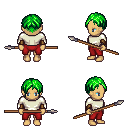
a pixel art fantasy rpg character, female body template, human, tanned skin, white long-sleeve shirt, red pants, green parted hairstyle, leather bracers, spear, four views (front, back, left, right), 2x2 character sprite sheet, small pixel art, hard edges, no anti-aliasing